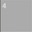
Piece: xx